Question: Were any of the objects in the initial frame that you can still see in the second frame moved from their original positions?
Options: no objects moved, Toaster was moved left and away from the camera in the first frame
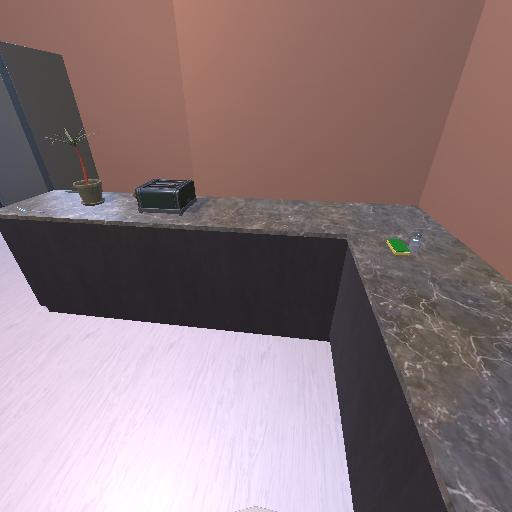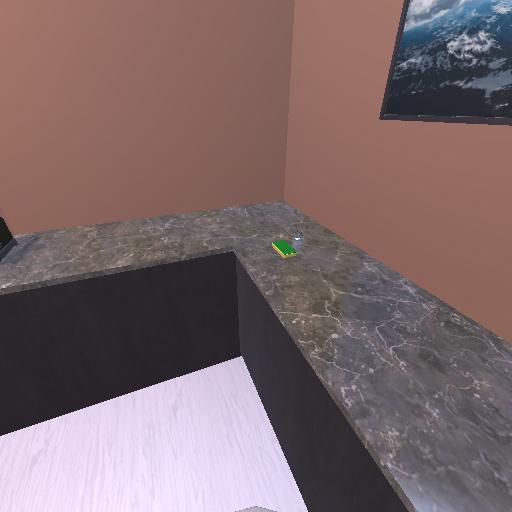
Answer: no objects moved